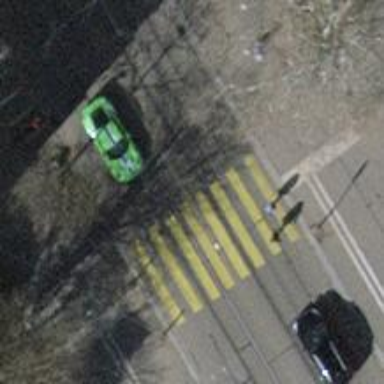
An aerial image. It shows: Footway with asphalt surface and crossing.